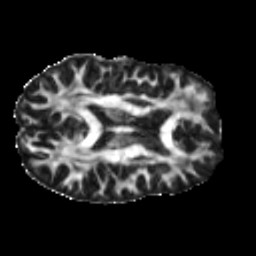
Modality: FA
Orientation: axial
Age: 46
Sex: male
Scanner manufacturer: siemens
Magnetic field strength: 3 T
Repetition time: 5 s
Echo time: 0.092 s